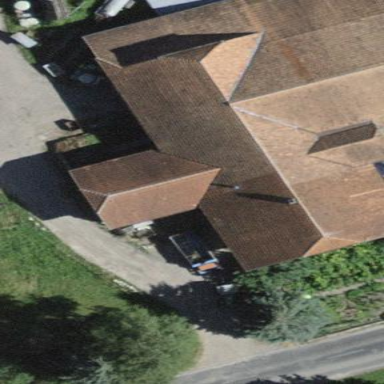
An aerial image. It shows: Farm building.